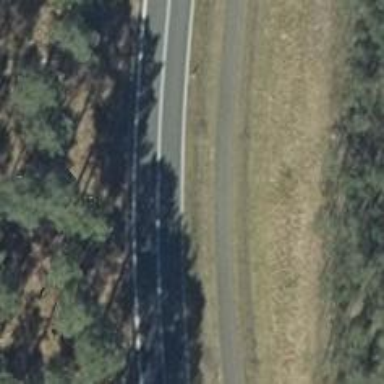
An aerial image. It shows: Asphalt road classified as tertiary.